Question: I have a background that repeats and positions like this:
'''
body
{
background-image: url(images/background.jpg);
background-repeat: repeat;
background-position: 50% 50%;
}
'''
This works fine. Now I want to center the content of the page. If I have a image that is 1000x560px I would like it to be aligned to match the background that is now centered in the browser.
Best approach?

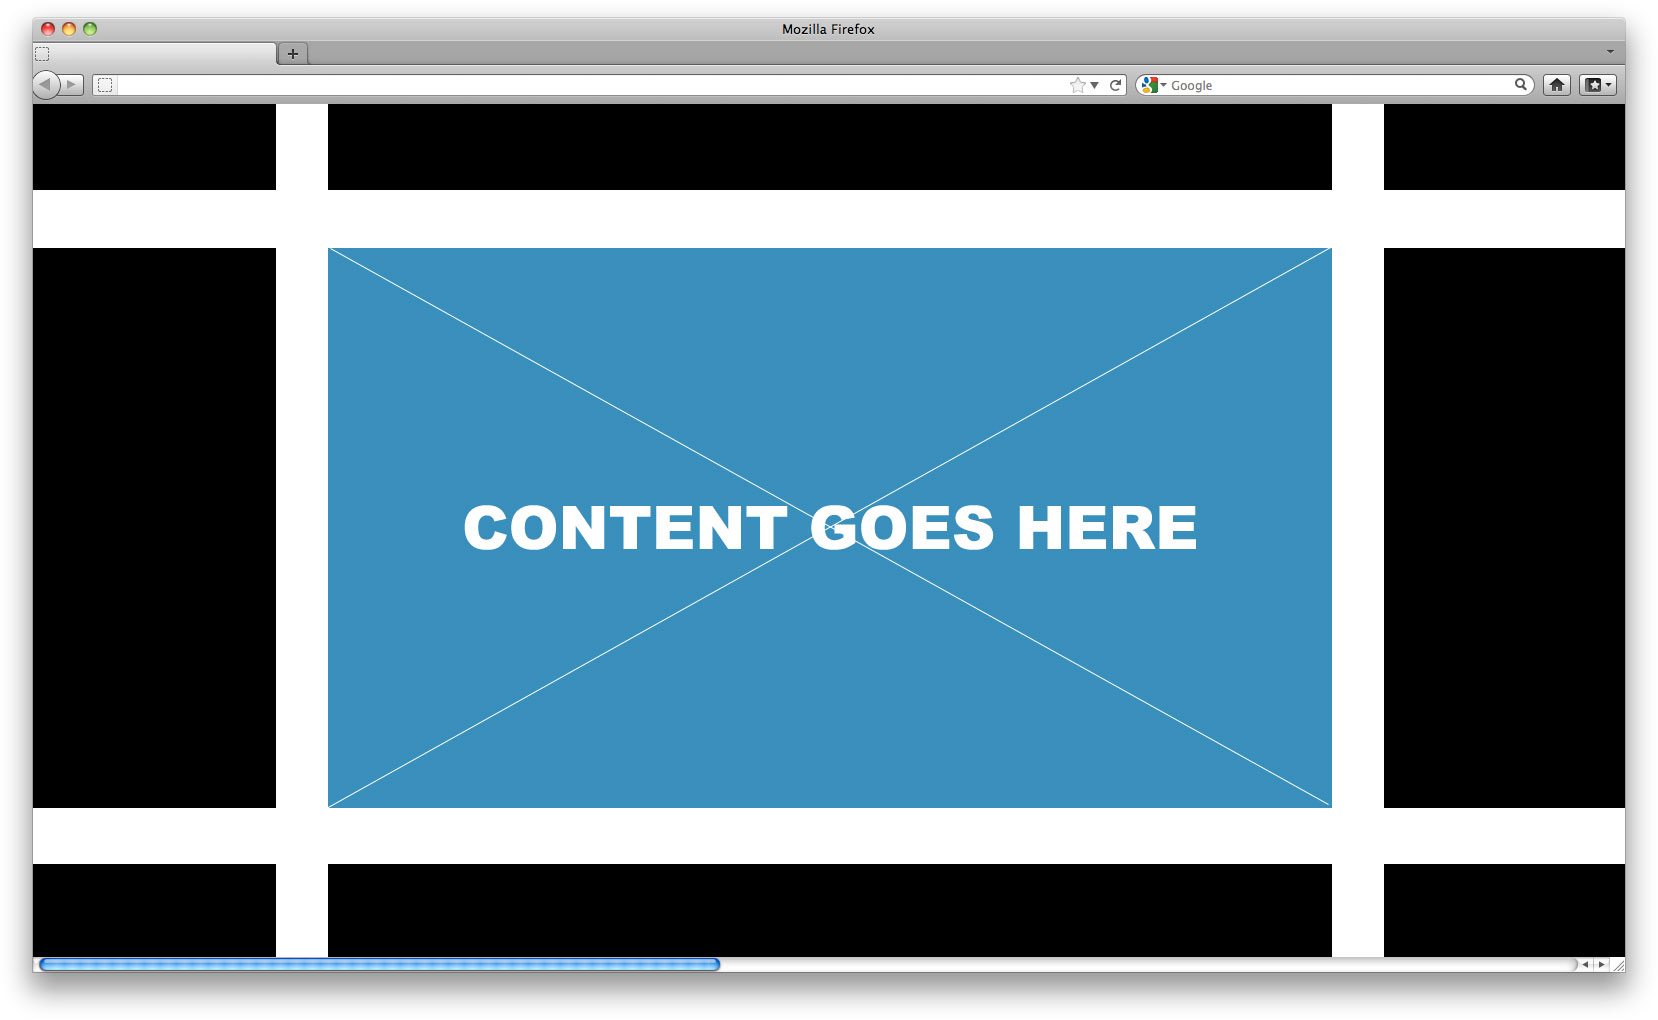
Answer: for you content div you can use 'position:absolute' . write like this:
'''
.content{
width:1000px;
height:560px;
top:50%;
margin-top:-230px;
left:50%;
margin-left:-500px
}
'''